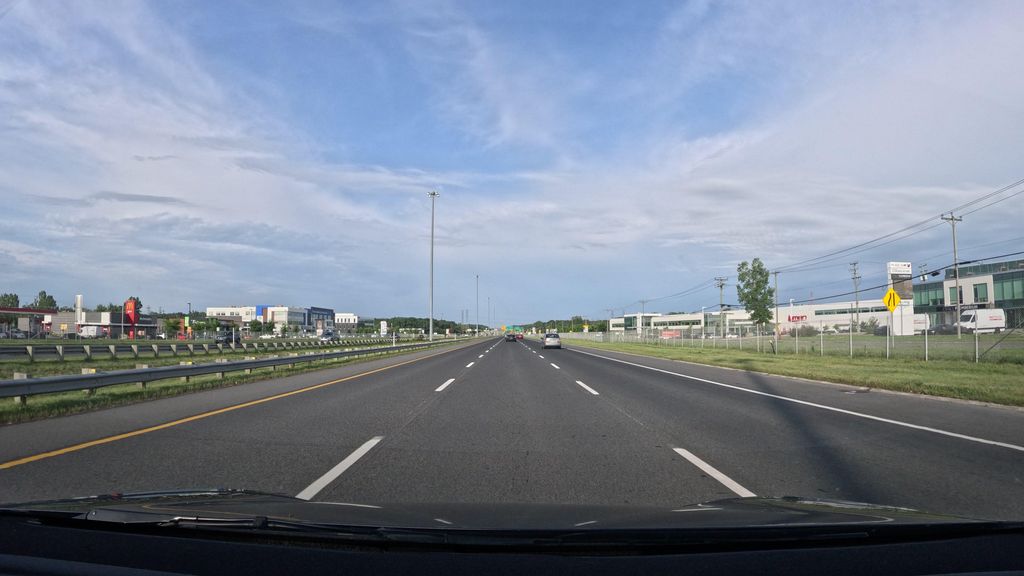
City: montreal